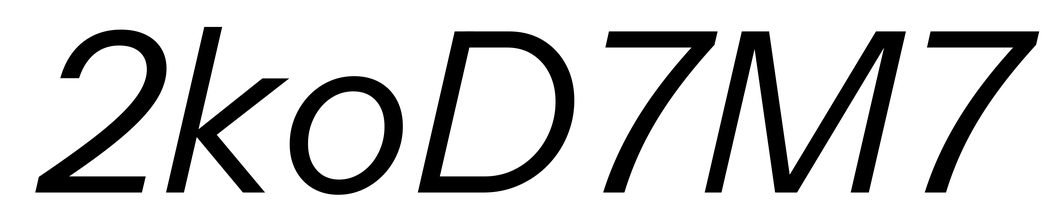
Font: InstrumentSans-Italic_Italic